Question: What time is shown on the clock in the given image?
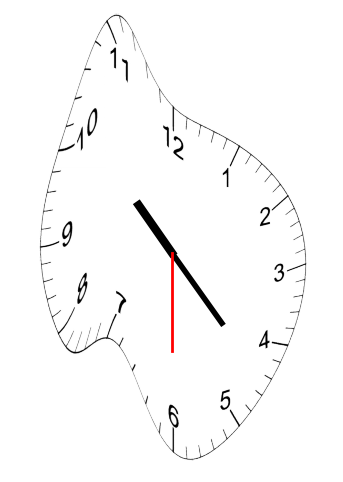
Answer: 10:22:30